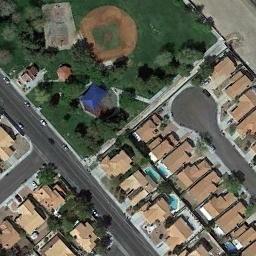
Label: baseball_diamond